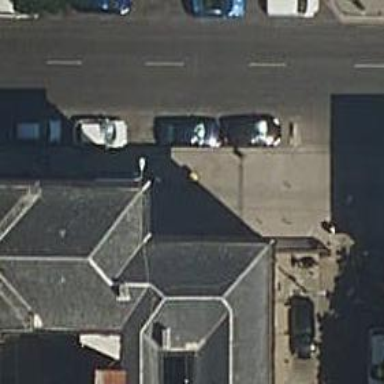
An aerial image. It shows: Post box.